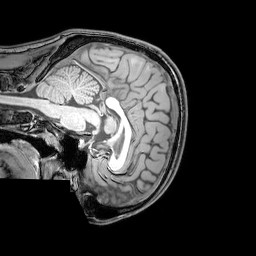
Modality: T1w
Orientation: sagittal
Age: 21
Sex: male
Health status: healthy
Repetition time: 0.081 s
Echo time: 0.037 s